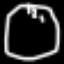
Label: clock